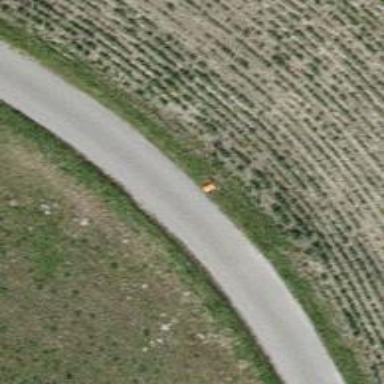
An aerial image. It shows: Orange aerial marker.